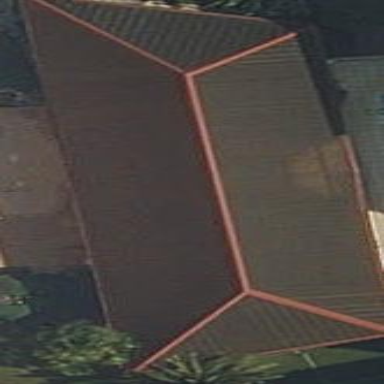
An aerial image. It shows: View of roof of building.